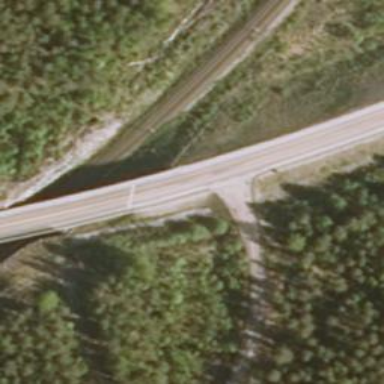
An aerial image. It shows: Asphalt trunk highway.